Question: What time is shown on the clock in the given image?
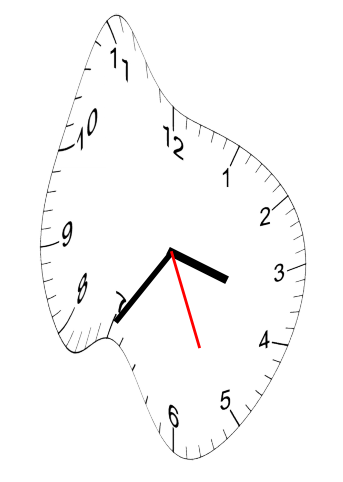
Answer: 03:35:26